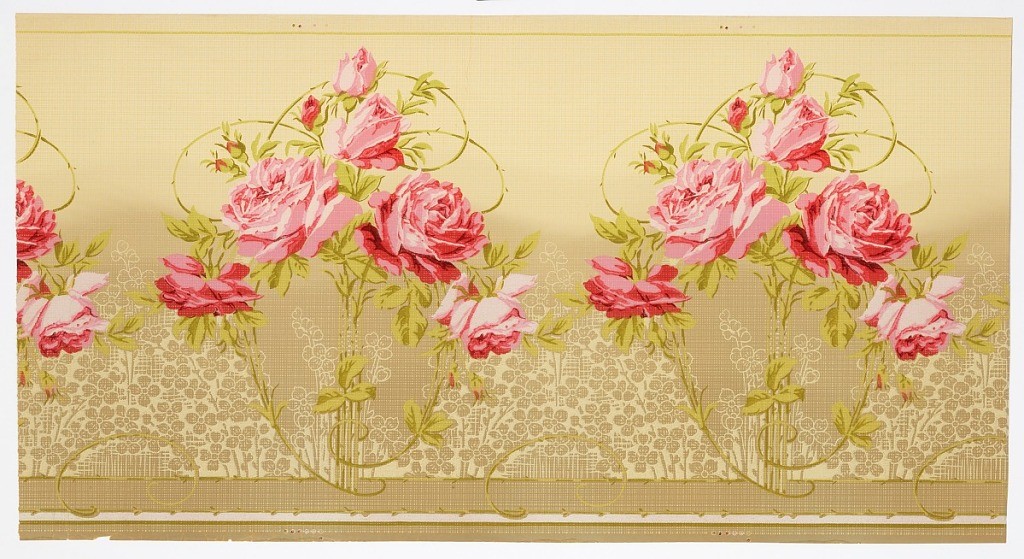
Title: Frieze
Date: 1905–1915
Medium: Machine-printed paper
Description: Clusters of large pink roses on scrolling vines. Towards bottom of frieze are petite flowers printed in silhouette, creating a lace-like effect. The background shades from light tan at the top to a deeper gray color at the bottom.